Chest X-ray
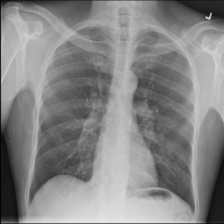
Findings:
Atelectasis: negative
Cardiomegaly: negative
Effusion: negative
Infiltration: positive
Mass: negative
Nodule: negative
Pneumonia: negative
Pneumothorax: negative
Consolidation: negative
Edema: negative
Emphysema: negative
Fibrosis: negative
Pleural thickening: negative
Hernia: negative